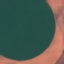
Land use / land cover: AnnualCrop